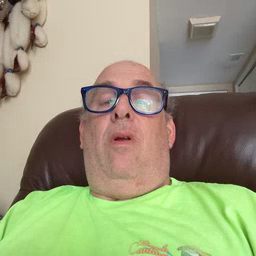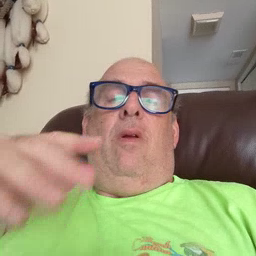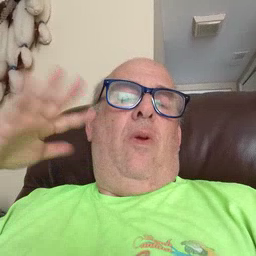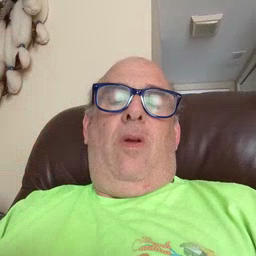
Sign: noisy